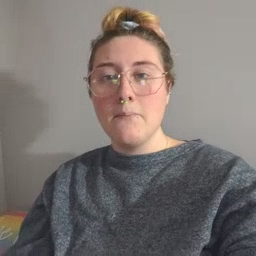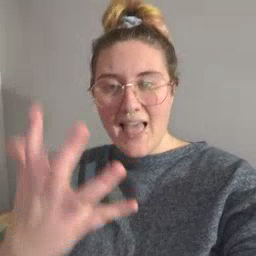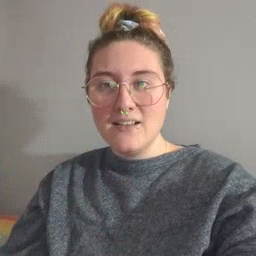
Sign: many